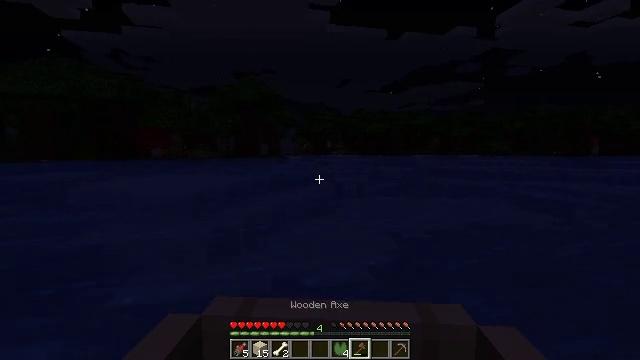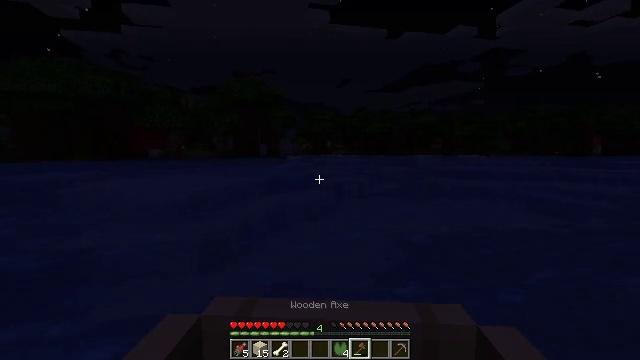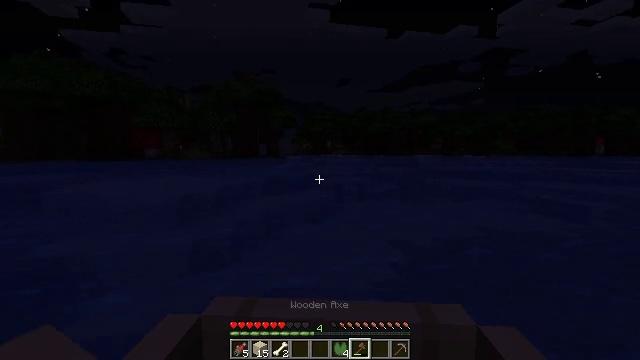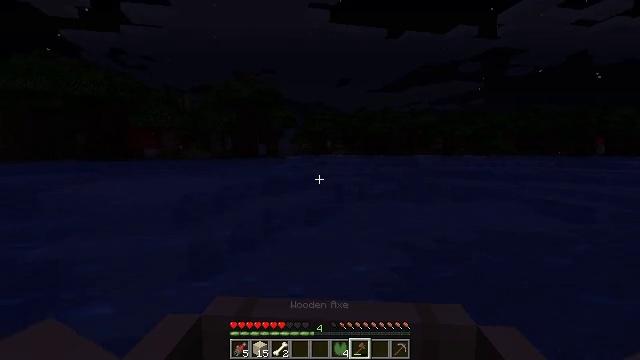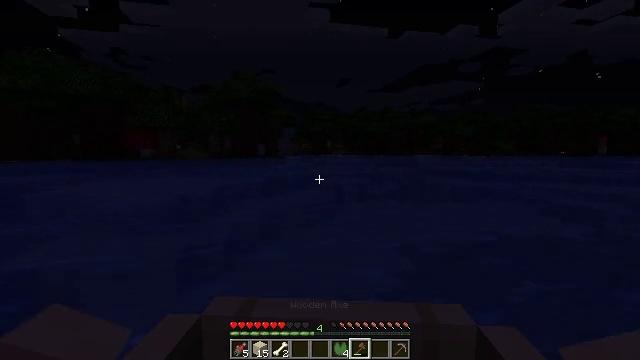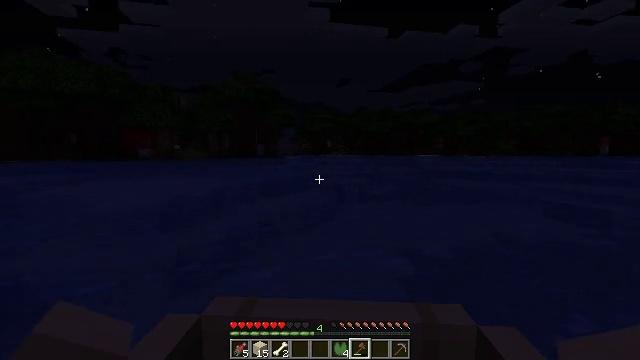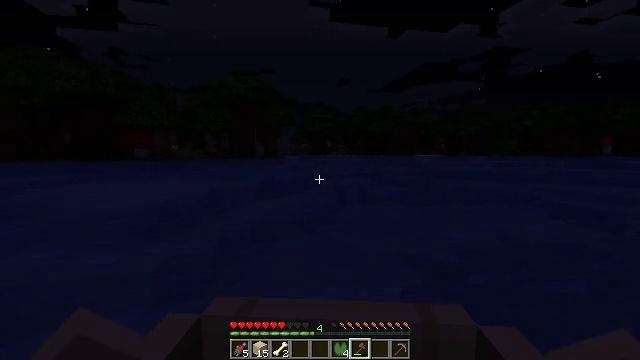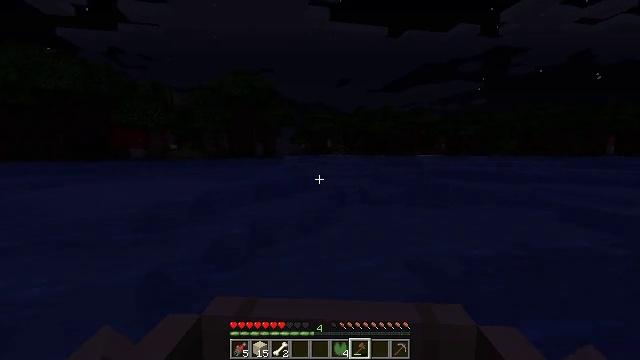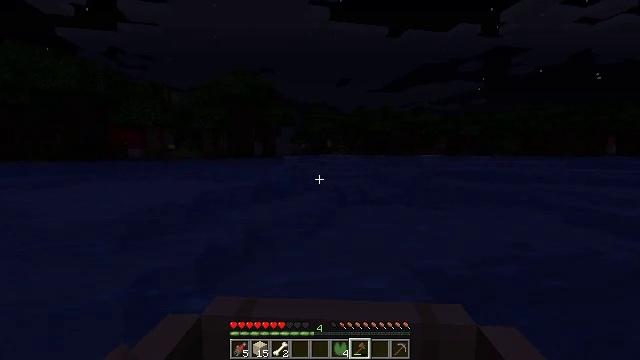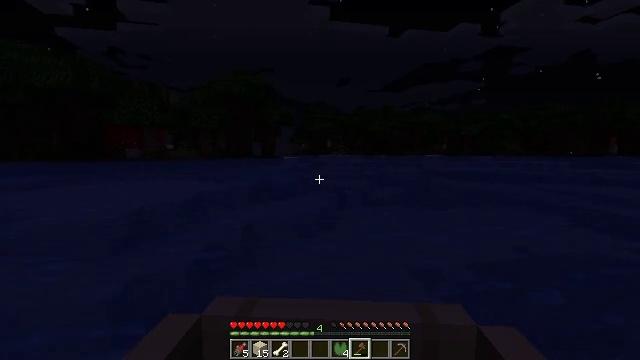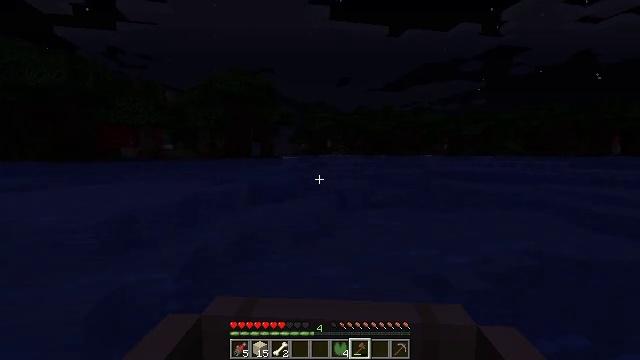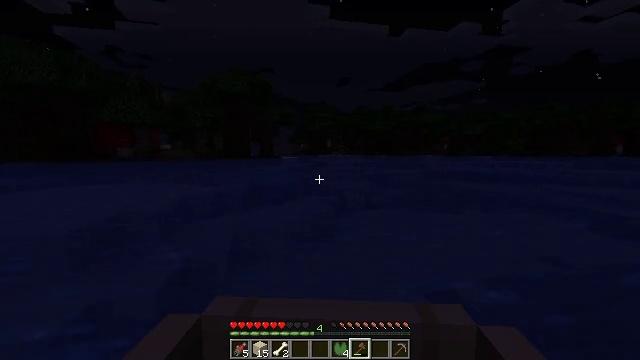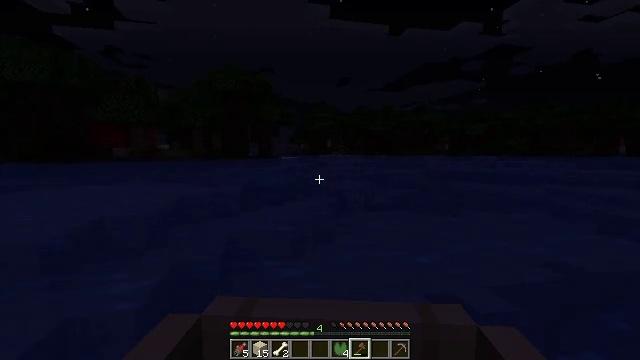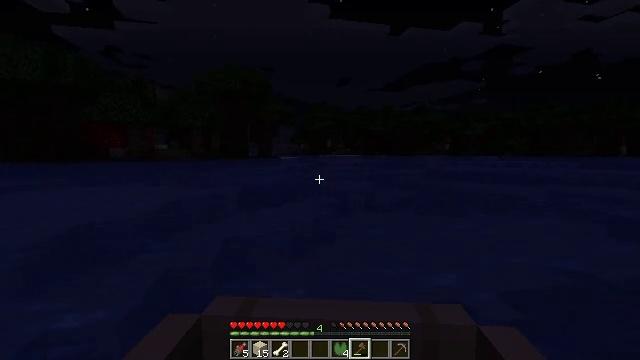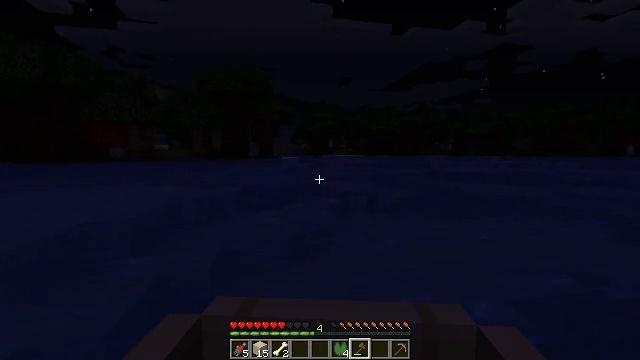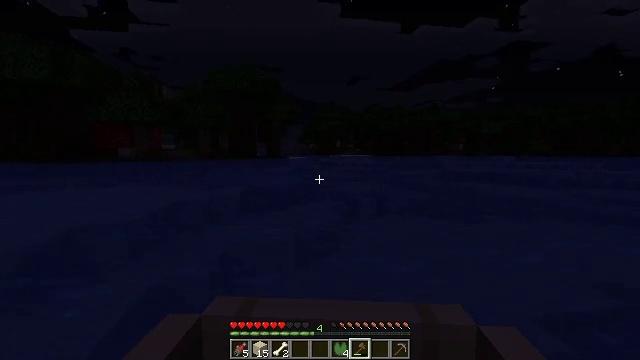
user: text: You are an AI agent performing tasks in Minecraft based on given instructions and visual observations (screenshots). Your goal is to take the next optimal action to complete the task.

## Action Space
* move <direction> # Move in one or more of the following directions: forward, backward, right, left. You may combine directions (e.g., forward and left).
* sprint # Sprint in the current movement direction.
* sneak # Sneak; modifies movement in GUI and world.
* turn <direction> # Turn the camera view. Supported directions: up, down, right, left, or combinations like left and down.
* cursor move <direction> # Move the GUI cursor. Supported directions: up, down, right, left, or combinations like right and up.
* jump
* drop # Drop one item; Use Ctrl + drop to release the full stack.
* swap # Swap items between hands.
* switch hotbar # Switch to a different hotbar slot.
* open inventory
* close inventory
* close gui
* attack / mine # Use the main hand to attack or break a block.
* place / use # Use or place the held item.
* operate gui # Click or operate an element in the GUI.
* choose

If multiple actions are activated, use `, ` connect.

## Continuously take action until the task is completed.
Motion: motion action
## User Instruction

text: Chop down the dark oak log.
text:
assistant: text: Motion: move forward
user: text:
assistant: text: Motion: move forward
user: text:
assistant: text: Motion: move forward
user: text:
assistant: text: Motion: move forward
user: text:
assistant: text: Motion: move forward
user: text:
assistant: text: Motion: move forward
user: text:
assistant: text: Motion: move forward
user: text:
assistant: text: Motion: move forward
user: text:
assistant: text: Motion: move forward
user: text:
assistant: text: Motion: move forward
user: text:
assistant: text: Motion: move forward
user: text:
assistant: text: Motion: move forward
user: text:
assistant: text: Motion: move forward and move left
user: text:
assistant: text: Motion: move forward and move left
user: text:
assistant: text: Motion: move forward
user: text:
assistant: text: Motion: move forward
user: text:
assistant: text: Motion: move forward
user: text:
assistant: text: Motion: move forward, turn right and down
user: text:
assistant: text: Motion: move forward, turn right and down
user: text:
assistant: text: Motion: move forward
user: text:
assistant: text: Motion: move forward
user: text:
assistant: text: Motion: move forward
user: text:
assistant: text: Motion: move forward
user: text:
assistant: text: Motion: move forward
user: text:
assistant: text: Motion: move forward
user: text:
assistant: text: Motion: move forward
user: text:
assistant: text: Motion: move forward
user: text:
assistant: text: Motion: move forward
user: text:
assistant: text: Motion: move forward, turn left and up
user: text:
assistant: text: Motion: move forward, turn left and up